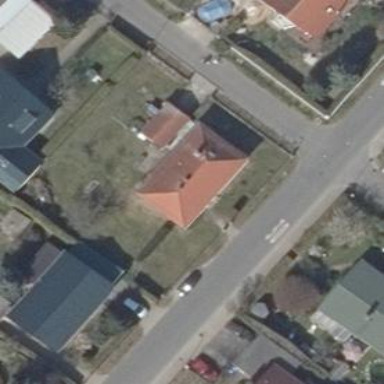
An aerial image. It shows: Detached building with hipped roof.